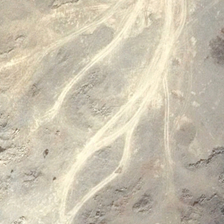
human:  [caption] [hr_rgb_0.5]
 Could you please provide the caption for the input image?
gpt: some divergent path like stripes are lying on the bareland .

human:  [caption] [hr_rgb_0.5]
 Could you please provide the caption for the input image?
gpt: some dirt roads traverses the bleak bareland .

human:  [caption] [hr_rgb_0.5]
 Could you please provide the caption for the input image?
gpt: some divergent path like stripes are lying on the bareland .

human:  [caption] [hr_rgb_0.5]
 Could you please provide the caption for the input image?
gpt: some divergent path like stripes are lying on the bareland .

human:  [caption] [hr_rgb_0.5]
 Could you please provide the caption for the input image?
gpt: several small wild roads are in a piece of yellow bareland .